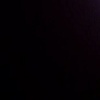
Label: space